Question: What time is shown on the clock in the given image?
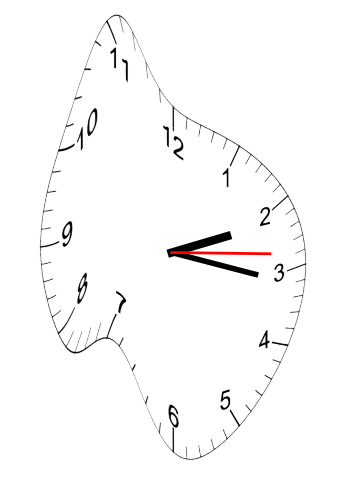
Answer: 02:16:14